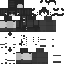
A female skeleton skin with dark skin, wearing brown helmet dressed in a black robe top and black pants, featuring a closed mouth.